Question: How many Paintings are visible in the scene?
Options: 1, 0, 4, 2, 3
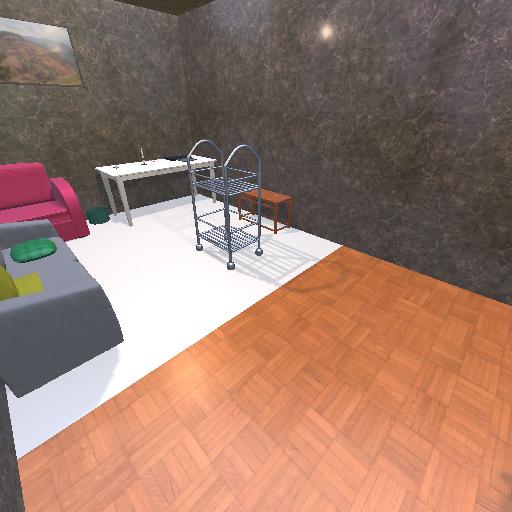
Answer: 1